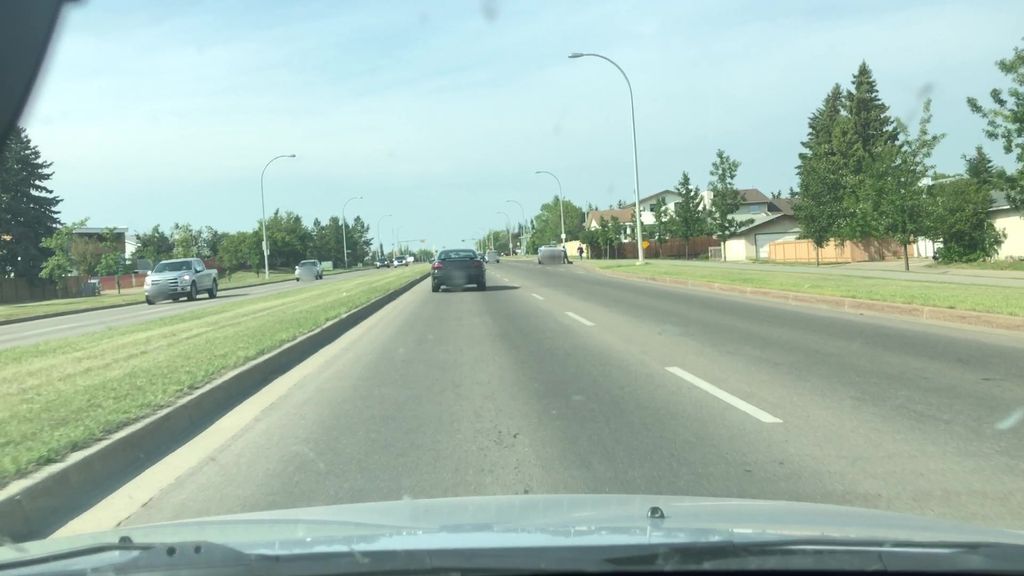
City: edmonton